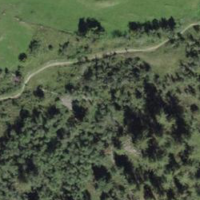
EUNIS habitat code: 43
Species observed at this site:
Fringilla coelebs